Interaction volume radius: 5 \u00c5
Interaction volume height: 15 \u00c5
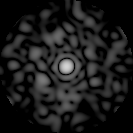
Disorder parameter: 0.8177